Question: I am trying to display multiple chart's on one screen but i am not able to get it to work. I am trying to get to a point where i have 3 x pieGraphs and 1 x scattered graph on this display.
I have tried: <URL> but not been able to solve this. I am using the example app from Core-Plot as a base for the design of the code. I see no difference when i try to emulate the solution to that problem in my code.
I am able to display the first pie chart: "matchPieChart" but not the second one "questionsPieChart". It does not look like it even process the second chart.
Without consideration of the other similar problem solution (above) the result is:

The legend on the right side is the one that is associated with the pie that is displayed to the left, i guess it hook up to the second pie that i try to display. It is displayed where the second pie chart should be displayed.
Here is the code execution, see the NSLog in the code:
'''
iPad_matchPieChartConfiguration
numberOfRecordsForPlot:
numberOfRecordsForPlot:
numberForPlot:
numberForPlot:
numberOfRecordsForPlot:
numberOfRecordsForPlot:
legendTitleForPieChart: matchPieChart
legendTitleForPieChart: matchPieChart
iPad_questionsPieChartConfiguration
legendTitleForPieChart: matchPieChart
legendTitleForPieChart: matchPieChart
legendTitleForPieChart: matchPieChart
legendTitleForPieChart: matchPieChart
dataLabelForPlot:
dataLabelForPlot: matchPieChart
dataLabelForPlot:
dataLabelForPlot: matchPieChart
legendTitleForPieChart: matchPieChart
legendTitleForPieChart: matchPieChart
legendTitleForPieChart: matchPieChart
legendTitleForPieChart: matchPieChart
'''
And here is the actual code:
'''
-(void)iPad_matchPieChartConfiguration {
NSLog(@"iPad_matchPieChartConfiguration");
// Set titles
playerName_label.text = playerName;
myString = [[NSString alloc]initWithFormat:@"Total number of Games played: %.0f", nrGamesPlayed];
title_Matches_label.text = myString;
//Create host view
matchChartView = [[CPTGraphHostingView alloc] initWithFrame:[[UIScreen mainScreen]bounds]];
[self.view addSubview:matchChartView];
matchPieGraph = [[CPTXYGraph alloc] initWithFrame:CGRectZero];
matchChartView.hostedGraph = matchPieGraph;
matchPieGraph.plotAreaFrame.masksToBorder = NO;
matchPieGraph.paddingLeft = 10.0;
matchPieGraph.paddingTop = 120.0;
matchPieGraph.paddingRight = 350.0;
matchPieGraph.paddingBottom = 360.0;
matchPieGraph.axisSet = nil;
//====ADD MATCH PIE CHART====//
matchPiePlot = [[CPTPieChart alloc]init];
matchPiePlot.dataSource = self;
matchPiePlot.pieRadius = 100.0;
matchPiePlot.identifier = @"matchPieChart";
matchPiePlot.startAngle = M_PI_4;
matchPiePlot.sliceDirection = CPTPieDirectionCounterClockwise;
matchPiePlot.borderLineStyle = [CPTLineStyle lineStyle];
matchPiePlot.labelOffset = 5.0;
matchPieGraph.titleTextStyle = whiteText;
[matchPieGraph addPlot:matchPiePlot];
// 1 - Get graph instance
CPTGraph *matchGraph = matchChartView.hostedGraph;
// 2 - Create legend
CPTLegend *theMatchLegend = [CPTLegend legendWithGraph:matchGraph];
// 3 - Configure legen
CPTMutableTextStyle *legendMatchTextStyle = [CPTTextStyle textStyle];
legendMatchTextStyle.fontSize = 12.0f;
legendMatchTextStyle.fontName = @"Noteworthy-Bold";
legendMatchTextStyle.color = [CPTColor whiteColor];
theMatchLegend.numberOfColumns = 2;
theMatchLegend.fill = nil;
theMatchLegend.borderLineStyle = nil;
theMatchLegend.cornerRadius = 5.0;
theMatchLegend.textStyle = legendMatchTextStyle;
// 4 - Add legend to graph
matchGraph.legend = theMatchLegend;
matchGraph.legendAnchor = CPTRectAnchorRight;
matchGraph.legendDisplacement = CGPointMake(-460.0, -10.0);
}
-(void)iPad_questionsPieChartConfiguration {
NSLog(@"iPad_questionsPieChartConfiguration");
// Set titles
playerName_label.text = playerName;
myString = [[NSString alloc]initWithFormat:@"Total number of Questions answered: %.0f", nrQuestionsAnswered];
title_Questions_label.text = myString;
//Create host view
questionsChartView = [[CPTGraphHostingView alloc] initWithFrame:[[UIScreen mainScreen]bounds]];
[self.view addSubview:questionsChartView];
questionsPieGraph = [[CPTXYGraph alloc] initWithFrame:CGRectZero];
questionsChartView.hostedGraph = matchPieGraph;
questionsPieGraph.plotAreaFrame.masksToBorder = NO;
questionsPieGraph.paddingLeft = 10.0;
questionsPieGraph.paddingTop = 120.0;
questionsPieGraph.paddingRight = 150.0;
questionsPieGraph.paddingBottom = 360.0;
questionsPieGraph.axisSet = nil;
//====ADD MATCH PIE CHART====//
questionsPiePlot = [[CPTPieChart alloc]init];
questionsPiePlot.dataSource = self;
questionsPiePlot.pieRadius = 100.0;
questionsPiePlot.identifier = @"questionsPieChart";
questionsPiePlot.startAngle = M_PI_4;
questionsPiePlot.sliceDirection = CPTPieDirectionCounterClockwise;
questionsPiePlot.borderLineStyle = [CPTLineStyle lineStyle];
questionsPiePlot.labelOffset = 5.0;
questionsPieGraph.titleTextStyle = whiteText;
[questionsPieGraph addPlot:questionsPiePlot];
// 1 - Get graph instance
CPTGraph *questionsGraph = questionsChartView.hostedGraph;
// 2 - Create legend
CPTLegend *theQuestionsLegend = [CPTLegend legendWithGraph:questionsGraph];
// 3 - Configure legen
CPTMutableTextStyle *legendQuestionsTextStyle = [CPTTextStyle textStyle];
legendQuestionsTextStyle.fontSize = 12.0f;
legendQuestionsTextStyle.fontName = @"Noteworthy-Bold";
legendQuestionsTextStyle.color = [CPTColor whiteColor];
theQuestionsLegend.numberOfColumns = 2;
theQuestionsLegend.fill = nil;
theQuestionsLegend.borderLineStyle = nil;
theQuestionsLegend.cornerRadius = 5.0;
theQuestionsLegend.textStyle = legendQuestionsTextStyle;
// 4 - Add legend to graph
questionsGraph.legend = theQuestionsLegend;
questionsGraph.legendAnchor = CPTRectAnchorRight;
questionsGraph.legendDisplacement = CGPointMake(-160.0, -10.0);
}
- (void)viewDidLoad {
[super viewDidLoad];
playerName_label.text = playerName;
AccessPlayerData *checkPlayerDiffFunction = [AccessPlayerData new];
int diffLevel = [checkPlayerDiffFunction checkPlayersDifficultyLevel:playerName];
switch (diffLevel) {
case 1:
playerDifficulty_label.text = @"Difficuly Level: Children / Easy";
break;
case 2:
playerDifficulty_label.text = @"Difficuly Level : Teenager / Medium";
break;
case 3:
playerDifficulty_label.text = @"Difficuly Level: Adult / Hard";
break;
default:
break;
}
nrGamesPlayed_label.text = [NSString stringWithFormat:@"Total number of games played: %.0f", nrGamesPlayed];
//====IF THIS IS IPAD PROCESS ALL GRAPHS====//
if (UI_USER_INTERFACE_IDIOM() == UIUserInterfaceIdiomPad) {
double nrOfSingleGames = nrGamesPlayed -(nrGamesWon + nrGamesLost);
double nrOfTotalGames = nrGamesPlayed;
double percentageNrOfSingleGames = (nrOfSingleGames / nrOfTotalGames) * 100;
double percentageNrOfMatchGames = ((nrOfTotalGames - nrOfSingleGames) / nrOfTotalGames) * 100;
NSString *singleGames = [[NSString alloc]initWithFormat:@"%.0f (%.0f%%)", nrOfSingleGames, percentageNrOfSingleGames];
NSString *matchesGames = [[NSString alloc]initWithFormat:@"%.0f (%.0f%%)", (nrOfTotalGames - nrOfSingleGames), percentageNrOfMatchGames];
//=========ADD DATA FOR MATCHES PIE GRAPH==========//
NSMutableArray *contentMatchArray = [NSMutableArray arrayWithObjects:[NSNumber numberWithDouble:nrOfSingleGames], [NSNumber numberWithDouble:(nrOfTotalGames - nrOfSingleGames)], nil];
labelMatchOrder = [[NSArray alloc]initWithObjects:singleGames, matchesGames, nil];
legendMatchOrder = [[NSArray alloc] initWithObjects:@"Single Games", @"Matches", nil];
self.dataForMatchChart = contentMatchArray;
//=========ADD DATA FOR QUESTIONS PIE GRAPH==========//
nrQuestionsWrongAnswers = nrQuestionsAnswered - nrQuestionsCorrectAnswered;
double percentageCorrectAnswers = (nrQuestionsCorrectAnswered / nrQuestionsAnswered) * 100;
double percentageWrongAnswers = (nrQuestionsWrongAnswers / nrQuestionsAnswered) * 100;
NSString *answerCorrect = [[NSString alloc]initWithFormat:@"%.0f (%.0f%%)", nrQuestionsCorrectAnswered, percentageCorrectAnswers];
NSString *answerWrong = [[NSString alloc]initWithFormat:@"%.0f (%.0f%%)", nrQuestionsWrongAnswers, percentageWrongAnswers];
playerName_label.text = playerName;
myString = [[NSString alloc]initWithFormat:@"Total number of questions answered: %.0f",nrQuestionsAnswered];
title_Questions_label.text = myString;
NSMutableArray *contentQuestionsArray = [NSMutableArray arrayWithObjects:[NSNumber numberWithDouble:nrQuestionsWrongAnswers], [NSNumber numberWithDouble:nrQuestionsCorrectAnswered], nil];
labelQuestionsOrder = [[NSArray alloc]initWithObjects:answerWrong, answerCorrect, nil];
legendQuestionsOrder = [[NSArray alloc] initWithObjects:@"Correct answers", @"Wrong answers", nil];
self.dataForQuestionsChart = contentQuestionsArray;
NSLog(@"ContentQuestionsArray: %@", contentQuestionsArray);
//====SET GLOBAL PARAMETERS FOR THE GRAPHs====//
whiteText = [CPTMutableTextStyle textStyle];
whiteText.color = [CPTColor whiteColor];
whiteText.fontSize = 14;
whiteText.fontName = @"Noteworthy-Bold";
[self iPad_matchPieChartConfiguration];
[self iPad_questionsPieChartConfiguration];
}
}
#pragma mark -
#pragma mark Plot Data Source Methods
-(NSString *)legendTitleForPieChart:(CPTPieChart *)pieChart recordIndex:(NSUInteger)index {
if ( [matchPiePlot.identifier isEqual:[NSString stringWithFormat:@"matchPieChart"]] ) {
NSLog(@"legendTitleForPieChart: matchPieChart");
if (index < [legendMatchOrder count]) {
return [legendMatchOrder objectAtIndex:index];
}
}
else if ( [matchPiePlot.identifier isEqual:[NSString stringWithFormat:@"questionsPieChart"]] ) {
NSLog(@"legendTitleForPieChart: questionsPieChart");
}
return @"N/A";
}
-(NSUInteger)numberOfRecordsForPlot:(CPTPlot *)plot {
NSLog(@"numberOfRecordsForPlot:");
if ([plot isKindOfClass:[CPTPieChart class]]) {
return [dataForMatchChart count];
}
else {
return 10; //>>>dummy
}
}
-(NSNumber *)numberForPlot:(CPTPlot *)plot field:(NSUInteger)fieldEnum recordIndex:(NSUInteger)index {
NSLog(@"numberForPlot:");
NSDecimalNumber *num = nil;
if ([plot isKindOfClass:[CPTPieChart class]]) {
if (index >= [dataForMatchChart count]) {
return nil;
}
if (fieldEnum == CPTPieChartFieldSliceWidth) {
num = [dataForMatchChart objectAtIndex:index];
}
else {
num = (NSDecimalNumber *) [NSDecimalNumber numberWithUnsignedInteger:index];
}
}
return num;
}
-(CPTLayer *)dataLabelForPlot:(CPTPlot *)plot recordIndex:(NSUInteger)index {
NSLog(@"dataLabelForPlot:");
CPTTextLayer *label = nil;
if ( [plot.identifier isEqual:[NSString stringWithFormat:@"matchPieChart"]] ) {
NSLog(@"dataLabelForPlot: matchPieChart");
label = [[CPTTextLayer alloc] initWithText:[labelMatchOrder objectAtIndex:index]];
CPTMutableTextStyle *textStyle = [label.textStyle mutableCopy];
matchPiePlot.labelOffset = -80;
textStyle.fontName = @"Noteworthy-Bold";
textStyle.color = [CPTColor whiteColor];
textStyle.fontSize = 16;
label.textStyle = textStyle;
return label;
}
else if ( [plot.identifier isEqual:[NSString stringWithFormat:@"matchPieChart"]] ) {
NSLog(@"dataLabelForPlot: MATCH");
}
return label;
}
//====SET COLOR FOR SLICES IN PIE GRAPH====//
-(CPTFill *)sliceFillForPieChart:(CPTPieChart *)pieChart recordIndex:(NSUInteger)index {
// For index = 0
double red1 = 222.0;
double green1 = 184.0;
double blue1 = 135.0;
float alpha1 = 0.5f;
double red2 = 155.0;
double green2 = 00.0;
double blue2 = 0.0;
float alpha2 = 0.3f;
if (index == 0) {
CPTFill *fill = [CPTFill fillWithColor:[CPTColor colorWithComponentRed:red1 green:green1 blue:blue1 alpha:alpha1]];
return fill;
}
if (index == 1) {
CPTFill *fill = [CPTFill fillWithColor:[CPTColor colorWithComponentRed:red2 green:green2 blue:blue2 alpha:alpha2]];
return fill;
}
return 0;
}
'''
I am really struggling with this and would appreciate help :-)
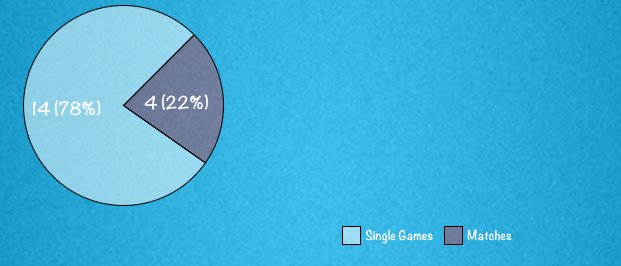
Answer: Change this line
'''
questionsChartView.hostedGraph = matchPieGraph;
'''
to
'''
questionsChartView.hostedGraph = questionsPieGraph;
'''
Also, check how the two hosting views are laid out within their superview ('self.view'). Make sure both are visible and positioned correctly.